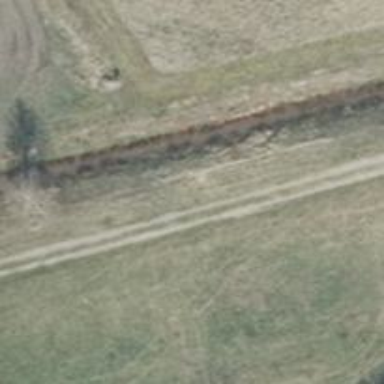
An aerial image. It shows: Track road on bridge with grade 1 tracktype.